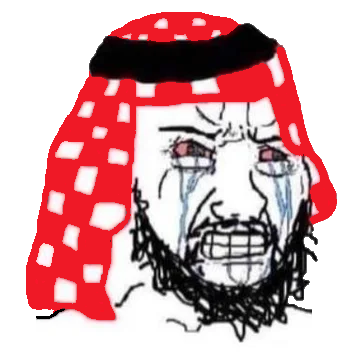
Label: 5_Crying_Wojak